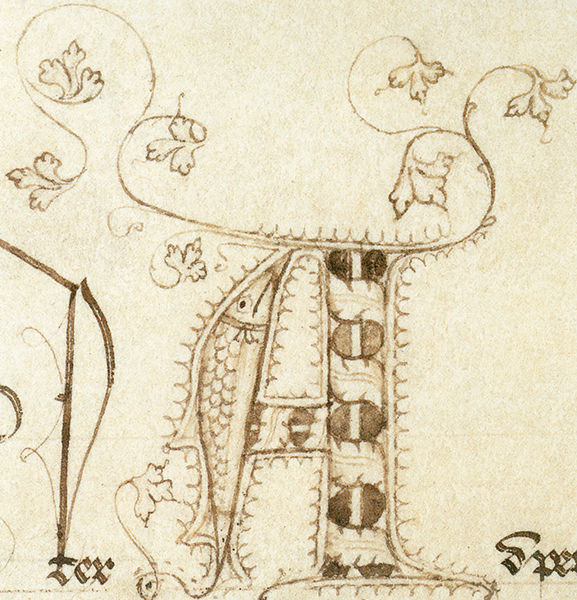
Titel: Karl V. fasst das Haus de Senlis, das ihm der Kardinal Jean de la Grange schenkte, zur Krone Frankreichs zusammen
Institution: Paris, Archives nationales
Schlagwörter: blätter, feder, weiß, blume, braun, schwarz, zeichnung, muster, zweige, auge, blatt, schuppen, ranken, schrift, papier, papiere, könig, inschrift, ornamente, verzierung, tusche, buch, schwarzweiss, buchstabe, buchstaben, initiale, tinte, oranmente, zacken, fisch, jesus, mittelalter, dornen, kastanie, eiche, blumenranken, verzierungen, letter, latein, kapitälchen, buchmalerei, eichel, evangeliar, kaligrafie, rex, tex, a, firsch